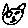
Label: cat